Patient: sex M, age 31
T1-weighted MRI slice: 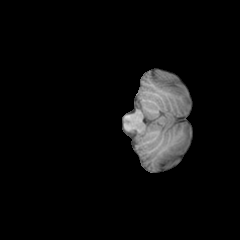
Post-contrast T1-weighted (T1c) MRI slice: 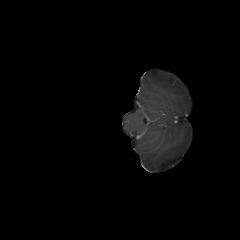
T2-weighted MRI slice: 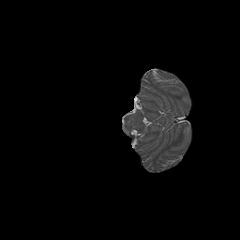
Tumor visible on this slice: no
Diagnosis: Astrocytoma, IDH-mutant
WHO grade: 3